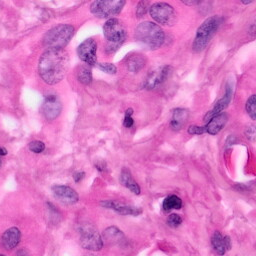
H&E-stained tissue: Pancreatic